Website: slack
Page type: payment
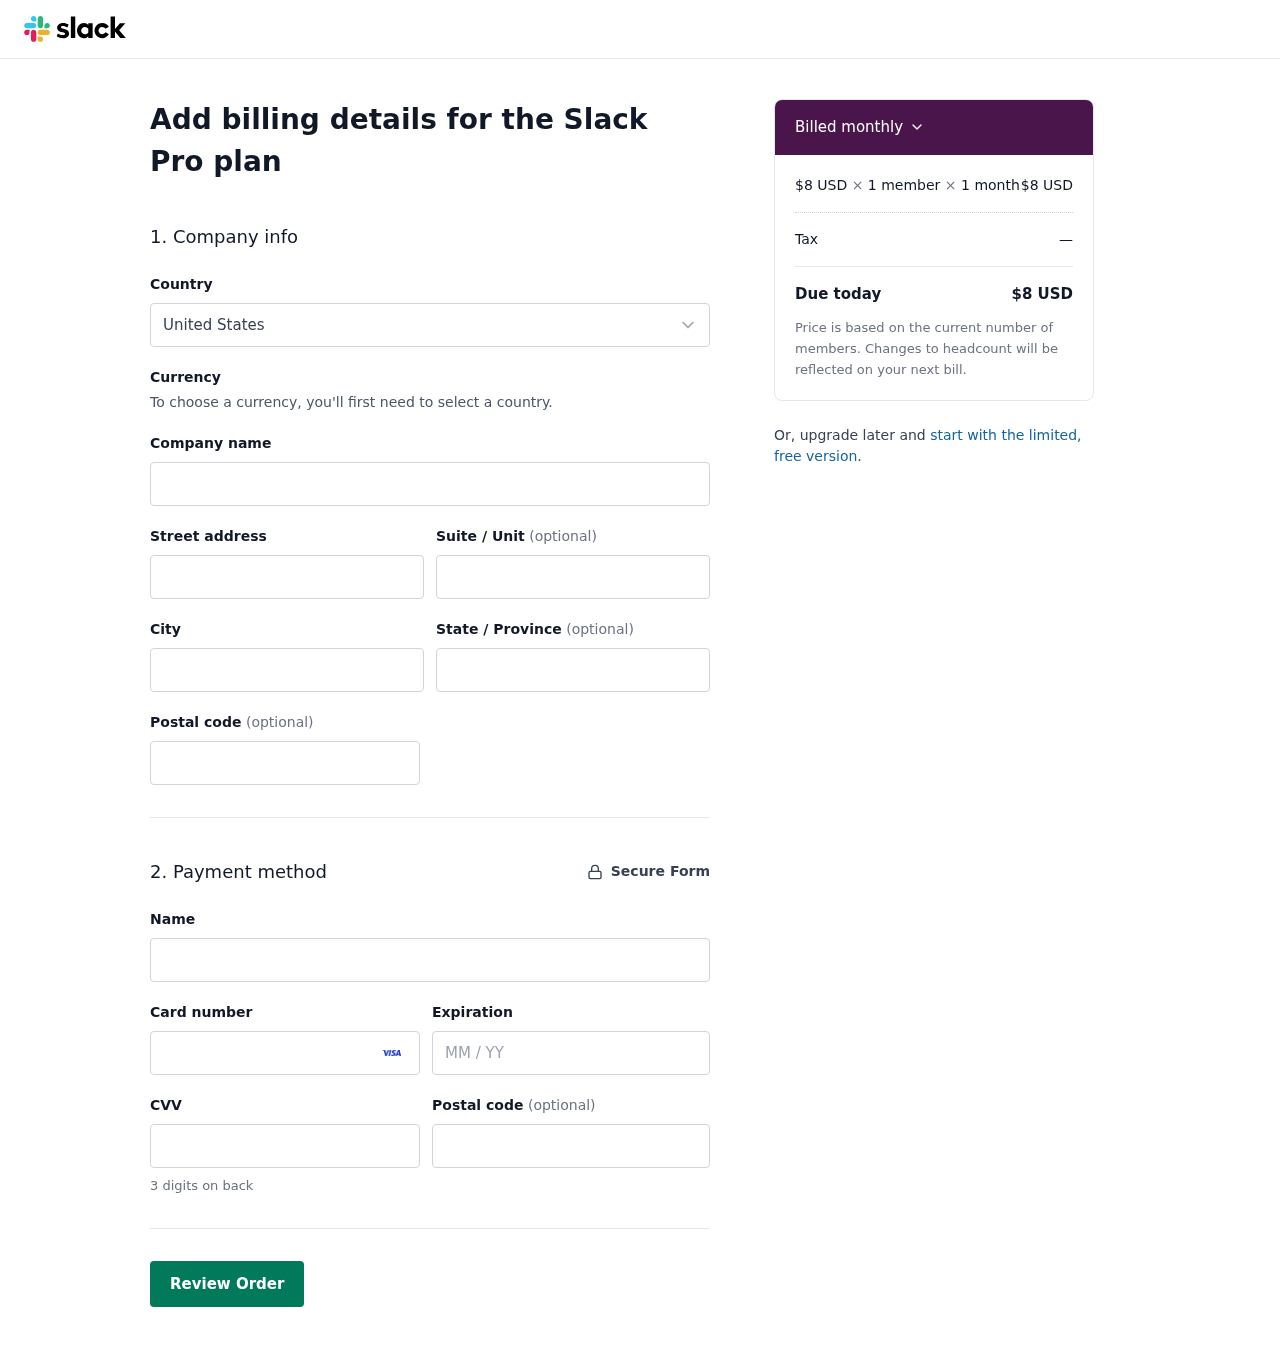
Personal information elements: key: PII_COUNTRY
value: United States
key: PII_STREET
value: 239 Torres Mission Apt. 017
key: PII_STREET2
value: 09976 Hailey Trace Apt. 035
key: PII_CITY
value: Tammyfurt
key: PII_STATE
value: South Carolina
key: PII_POSTCODE
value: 81607
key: PII_FULLNAME
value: Steven Garcia
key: PII_CARD_NUMBER
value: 4257 4693 1731 9134
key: PII_CARD_EXPIRY
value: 06/28
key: PII_CARD_CVV
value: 262
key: PII_POSTCODE2
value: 70778
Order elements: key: ORDER_PRICE_PER_MEMBER
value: $8 USD
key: ORDER_NUM_MEMBERS
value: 1 member
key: ORDER_NUM_MONTHS
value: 1 month
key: ORDER_SUBTOTAL
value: $8 USD
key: ORDER_TAX
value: —
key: ORDER_TOTAL
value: $8 USD